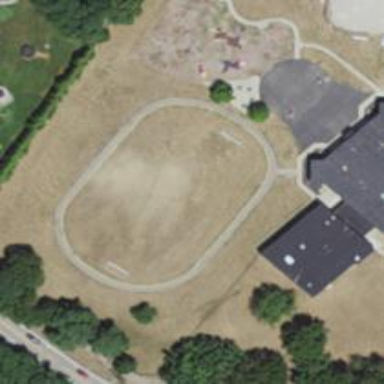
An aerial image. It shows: Track in leisure land.